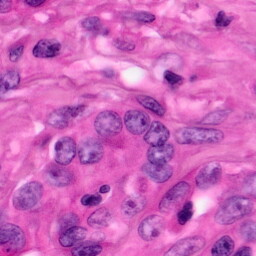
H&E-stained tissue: Pancreatic